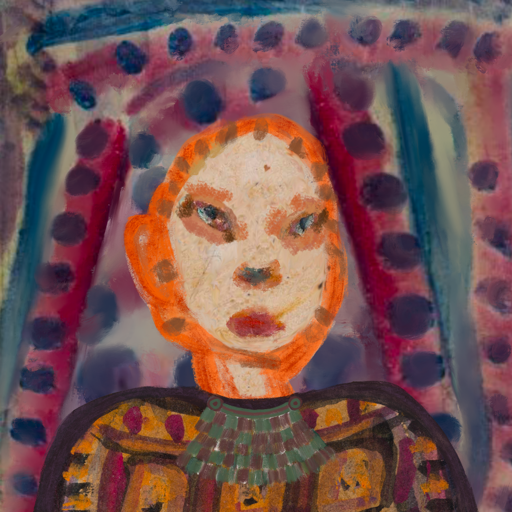
Background: HillGirl, Head And Neck Front: Rupkatha, Face Front: Boggyland, Bust: Doll, Hair Front: Blank, Head Accessory: Blank, Second Necklace: After_Raid, Necklace: Blank, Baby: Blank